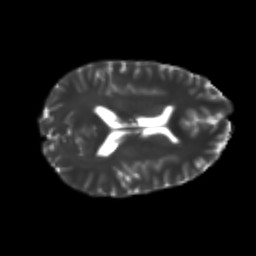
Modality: T2w
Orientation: axial
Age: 25
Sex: male
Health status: healthy
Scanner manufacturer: philips
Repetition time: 7.478 s
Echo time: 0.08753 s